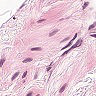
Metastatic tissue present: no